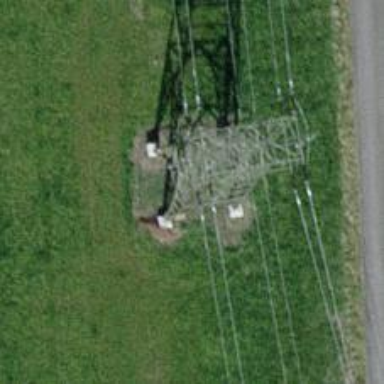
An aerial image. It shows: Power tower.